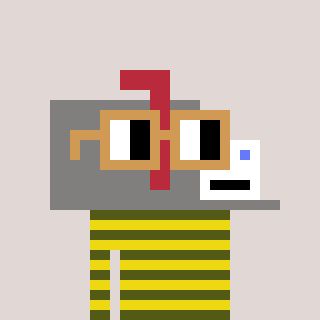
a pixel art character with square brown glasses, a mailbox-shaped head and a yellow-colored body on a warm background